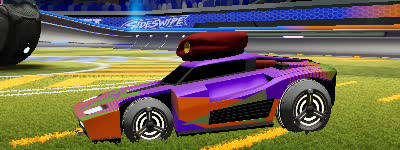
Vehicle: breakout